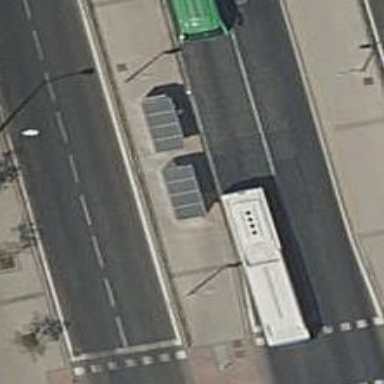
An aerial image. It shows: Bus stop with sheltered platform for public transport.